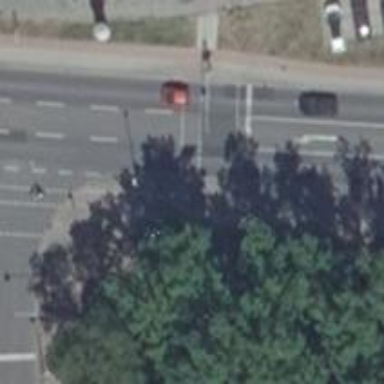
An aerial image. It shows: Road with traffic signals at the crossing.